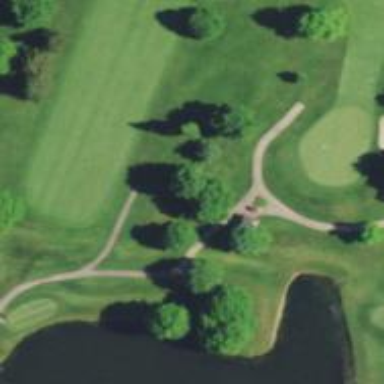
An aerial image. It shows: Path for both road and golf.